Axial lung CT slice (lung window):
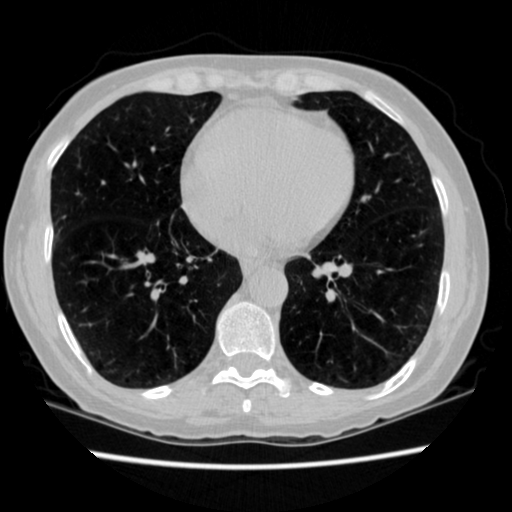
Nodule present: no